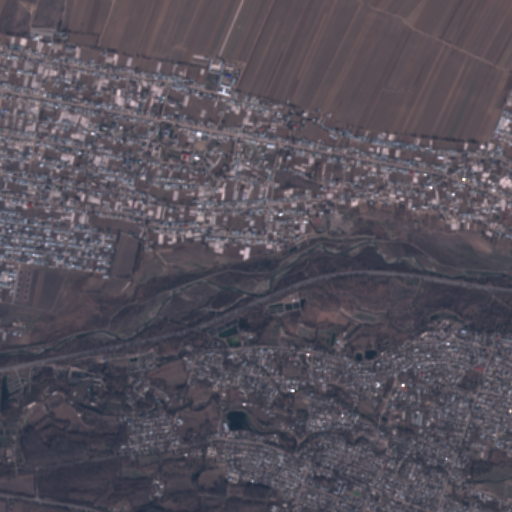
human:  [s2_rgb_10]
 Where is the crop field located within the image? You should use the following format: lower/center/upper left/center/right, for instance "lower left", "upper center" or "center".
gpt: The crop field is located in the lower left of the image.
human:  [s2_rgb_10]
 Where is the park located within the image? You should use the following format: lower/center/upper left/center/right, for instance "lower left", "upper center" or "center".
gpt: The park is located in the lower right of the image.
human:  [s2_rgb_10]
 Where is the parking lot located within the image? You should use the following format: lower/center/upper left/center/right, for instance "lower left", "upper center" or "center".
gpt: The parking lot is located in the lower center of the image.
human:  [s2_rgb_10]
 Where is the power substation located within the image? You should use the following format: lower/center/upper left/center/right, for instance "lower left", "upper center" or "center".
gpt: The power substation is located in the lower right of the image.
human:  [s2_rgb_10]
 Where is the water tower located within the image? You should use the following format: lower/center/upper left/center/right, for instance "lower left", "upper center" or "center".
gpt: The water tower is located in the lower right of the image.
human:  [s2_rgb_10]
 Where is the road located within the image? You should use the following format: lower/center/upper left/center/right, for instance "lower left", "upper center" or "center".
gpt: There is no road in the image.